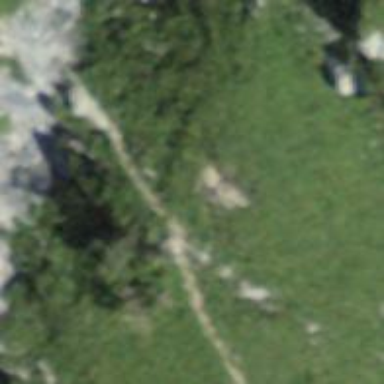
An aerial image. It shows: Path with earth surface.